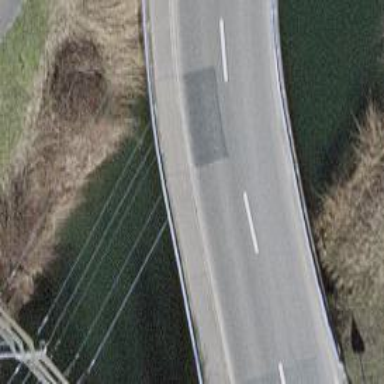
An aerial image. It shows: Unclassified road with asphalt surface crossing bridge.